Question: I have a project management system
there are some div that are gantt charts and they're Resizable and Draggable, How can I make a border or area from left and top on for dives?
:

> the red dives (job) must not go left and top more that their parent (project).
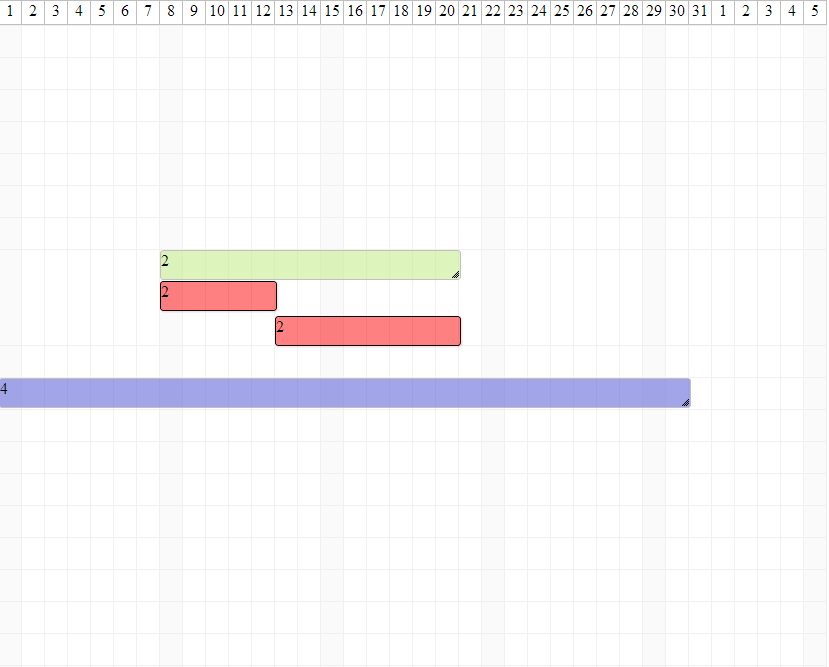
Answer: <URL>, it says that one of the possible values for the 'containment' property is an array defining the bounding box. So no container necessary.
Example: <URL>
'''
<!DOCTYPE html>
<html>
<head>
<link href="http://code.jquery.com/ui/1.10.4/themes/smoothness/jquery-ui.min.css" rel="stylesheet" type="text/css" />
<script src="http://code.jquery.com/jquery-1.11.0.min.js"></script>
<script src="http://code.jquery.com/ui/1.10.4/jquery-ui.min.js"></script>
<meta charset=utf-8 />
<title>Containment Example</title>
<style>
div {
display: inline-block;
border: 1px solid #aaa;
box-sizing: border-box;
}
div.guide {
position: absolute;
border: 1px dotted black;
left: 10px;
top: 0px;
width: 190px;
height: 200px;
}
</style>
</head>
<body>
<div class="guide"></div>
<div class="unbounded">I can go anywhere</div>
<div class="bounded">I can only move around in the box
<br>[10, 0] to [200, 200]</div>
<script>
$(".unbounded").draggable();
$(".bounded").draggable({
containment: [10, 0, 200, 200]
});
</script>
</body>
</html>
'''